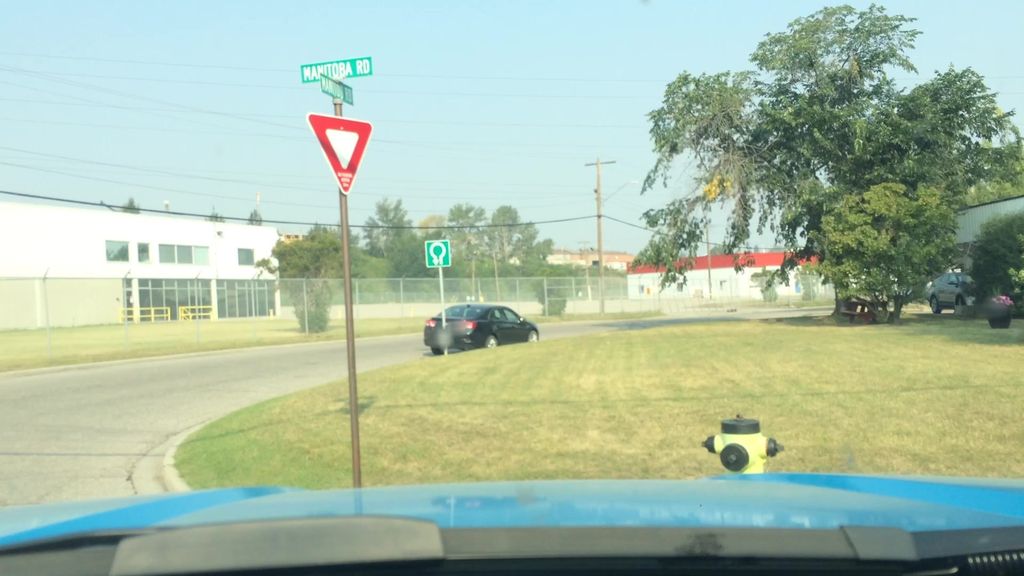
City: calgary